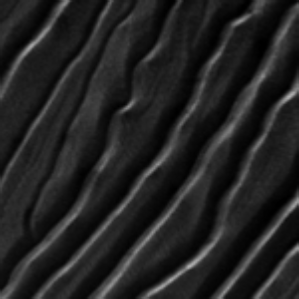
Label: frost